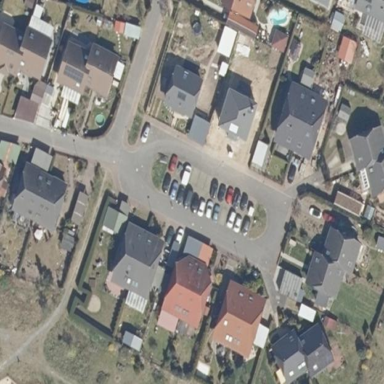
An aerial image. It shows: Parking area with surface.